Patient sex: F
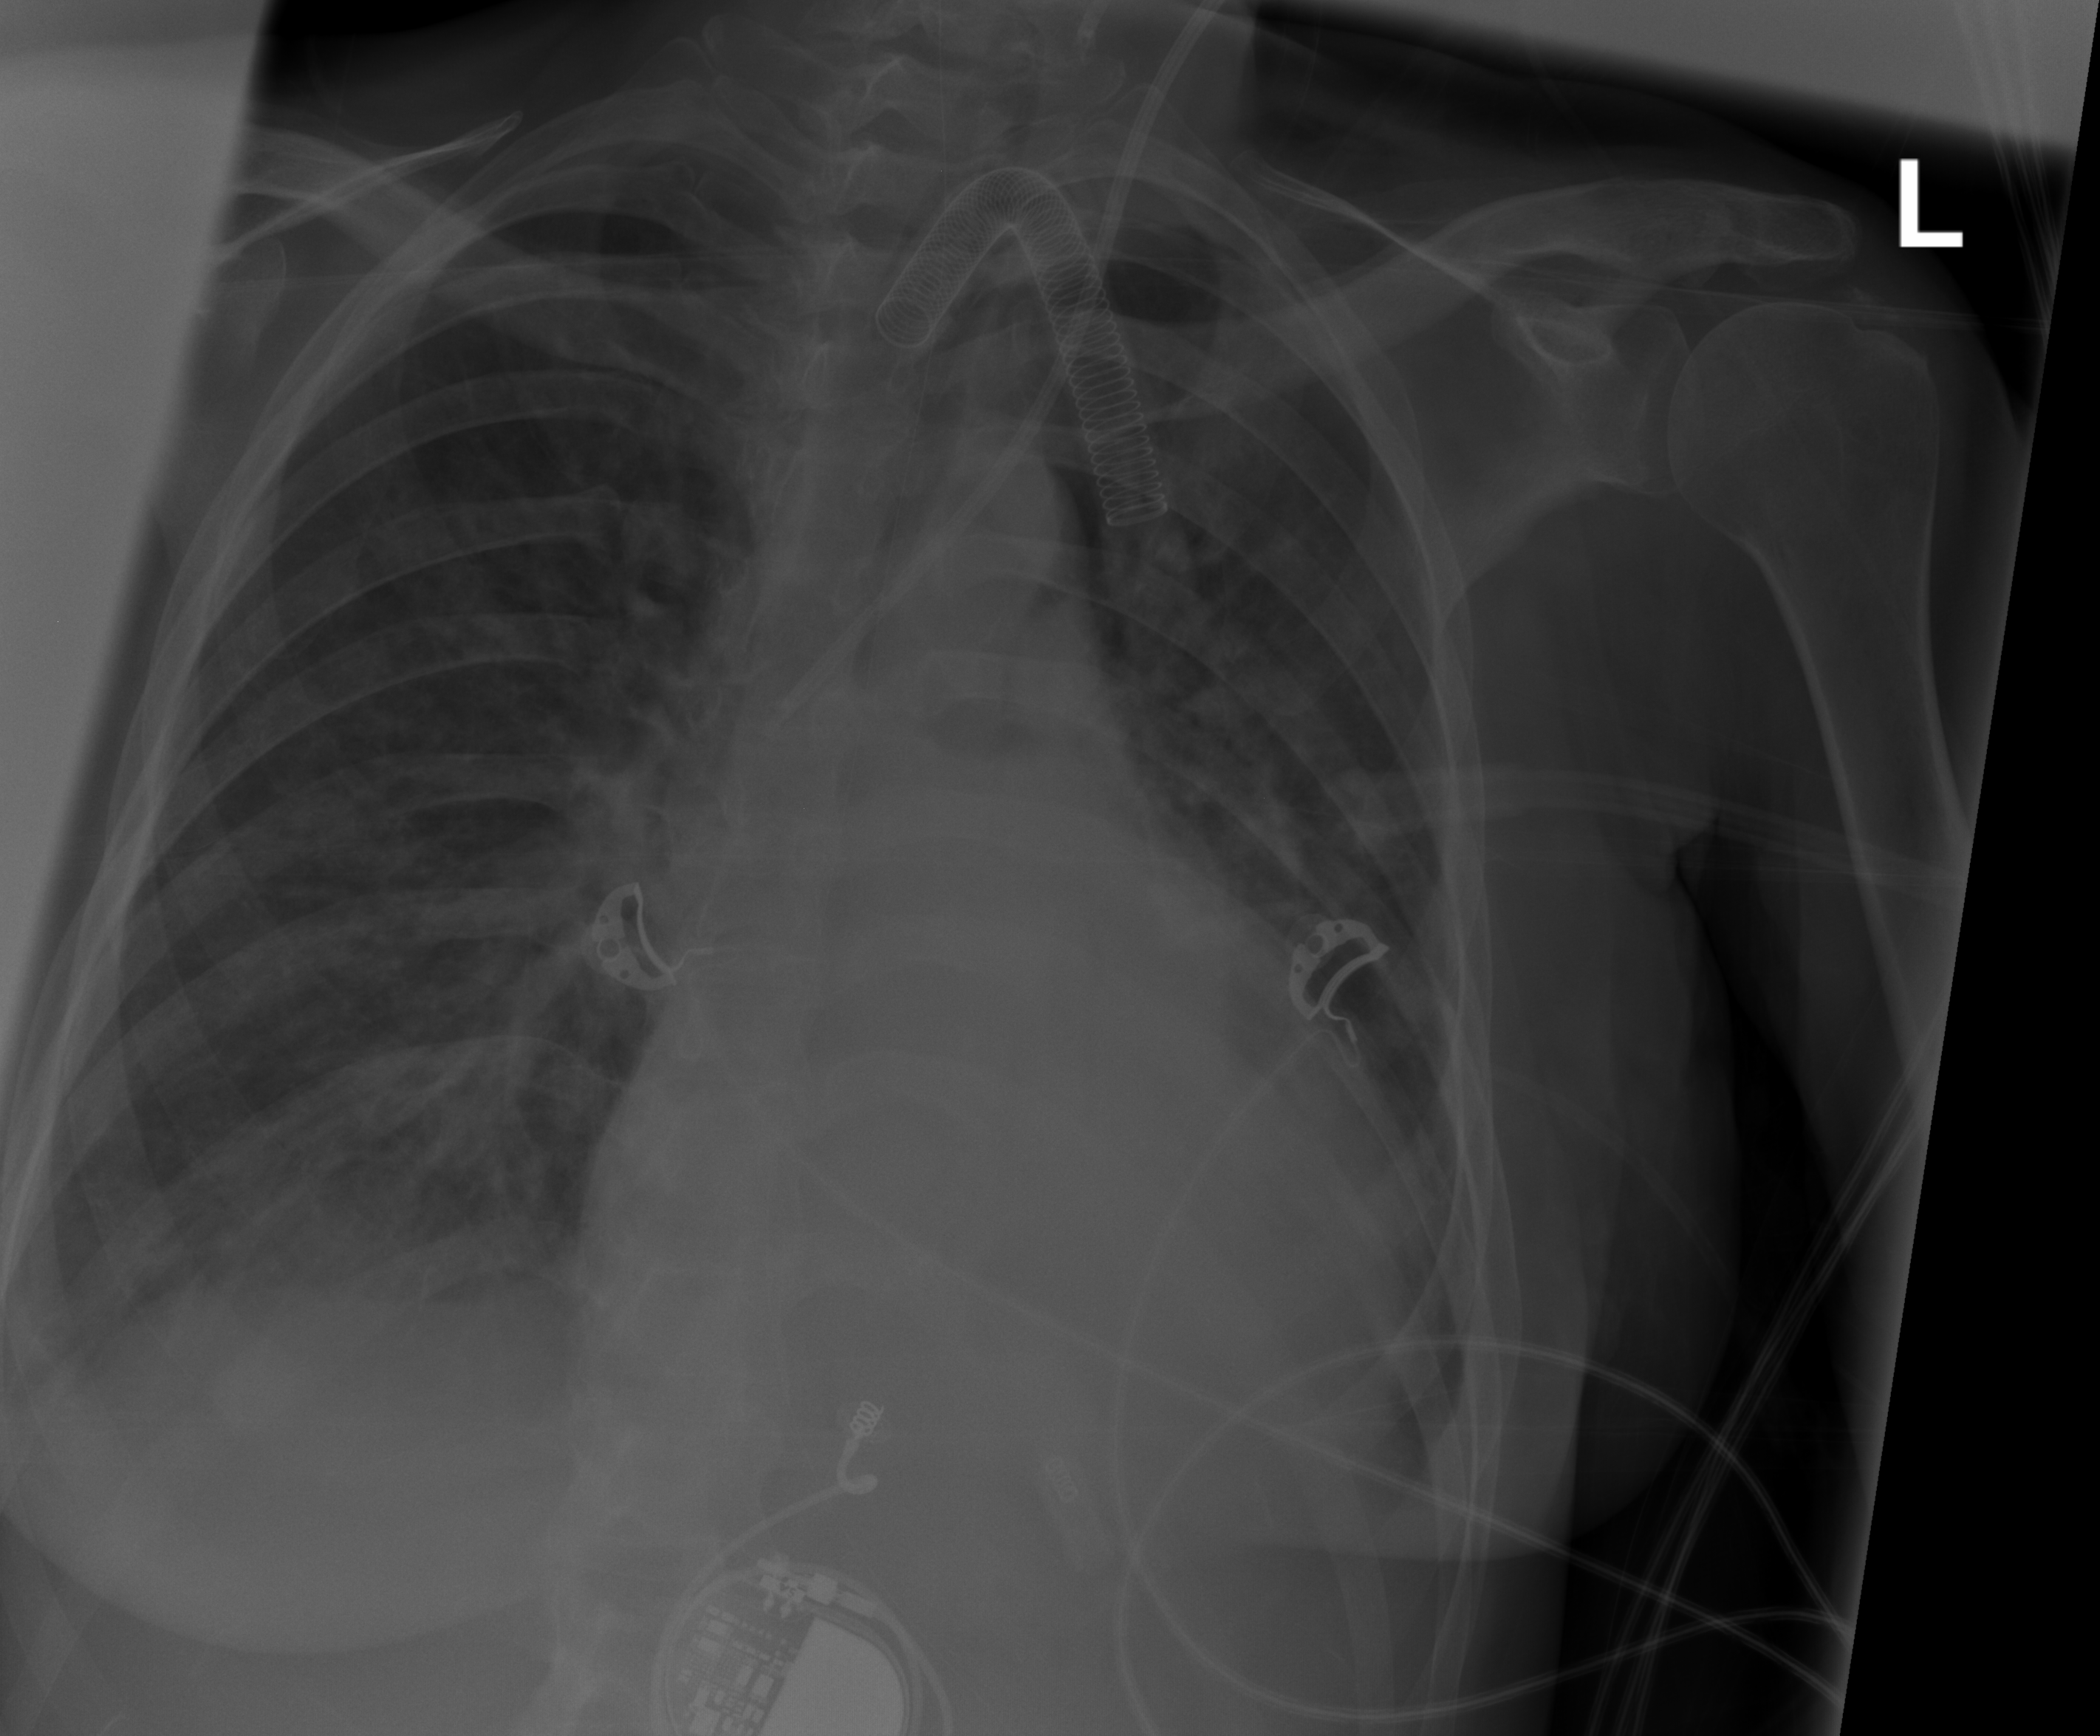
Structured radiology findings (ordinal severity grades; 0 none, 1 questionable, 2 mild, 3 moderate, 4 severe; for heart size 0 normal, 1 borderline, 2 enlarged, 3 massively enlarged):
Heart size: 2
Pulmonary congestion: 2
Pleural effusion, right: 2
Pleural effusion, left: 0
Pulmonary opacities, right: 2
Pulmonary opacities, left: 0
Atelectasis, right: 2
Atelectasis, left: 0